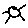
Label: sun